Interaction volume radius: 5 \u00c5
Interaction volume height: 45 \u00c5
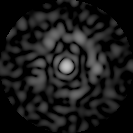
Disorder parameter: 0.8472